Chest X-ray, AP view. Patient: 54 years old, sex M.
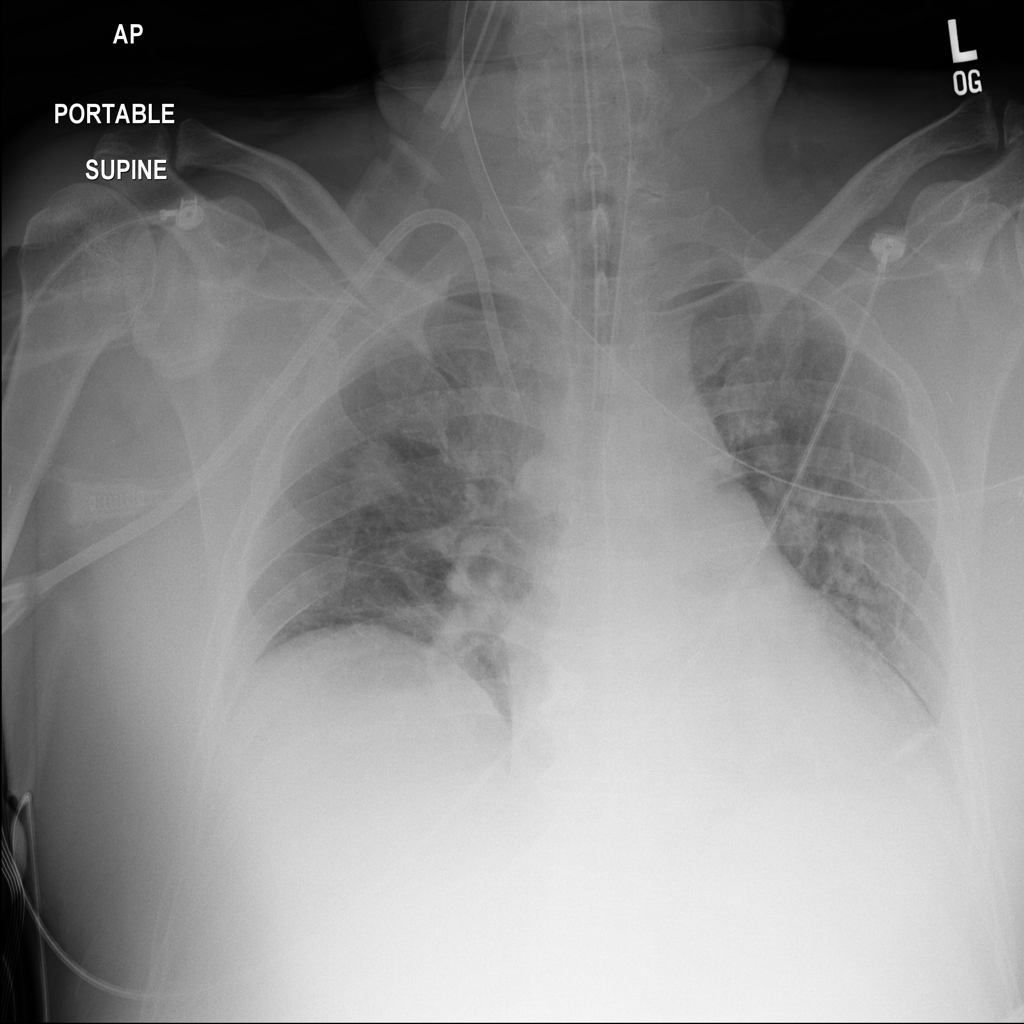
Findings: Infiltration